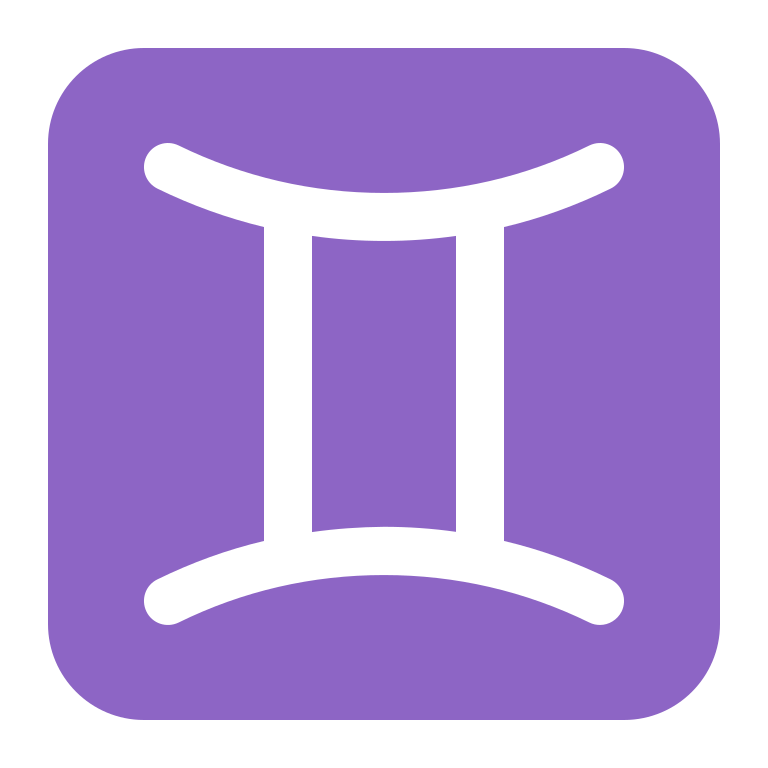
gemini flat